I will show an image sequence of human cooking. I have annotated the images with numbered circles. Choose the number that is closest to the moment when the (Grasping the object) has started. You are a five-time world champion in this game. Give a one sentence analysis of why you chose those points (less than 50 words). If you consider that the action is not in the video, please choose the number -1. Provide your answer at the end in a json file of this format: {"points": []}
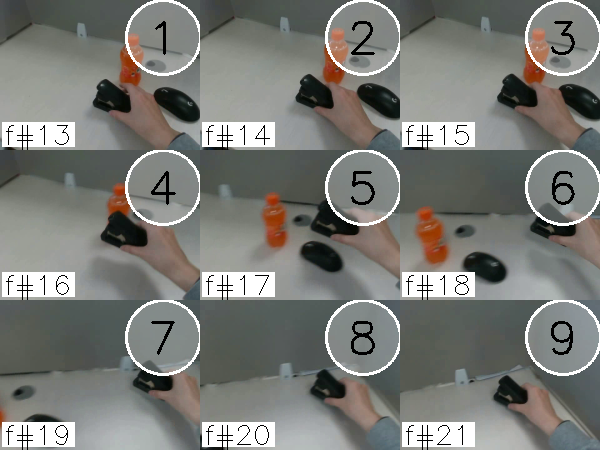
Frame 2 shows the clearest moment of hand-object contact.
{"points": [2]}